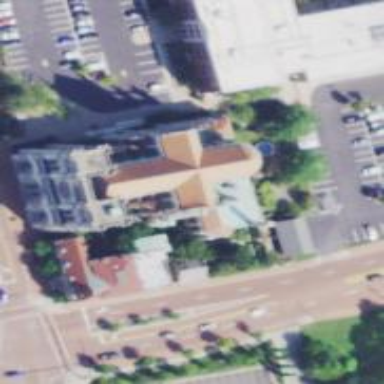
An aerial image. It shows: Beautiful church building.